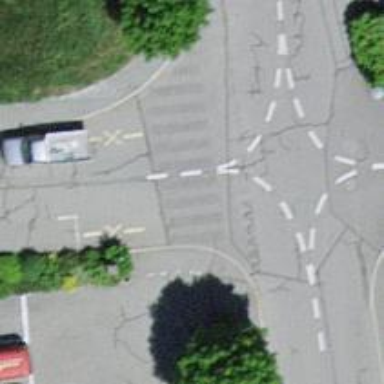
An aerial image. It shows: Uncontrolled zebra crossing on the road.